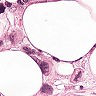
Metastatic tissue present: yes